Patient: sex M, age 69
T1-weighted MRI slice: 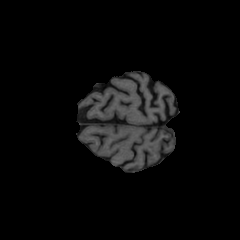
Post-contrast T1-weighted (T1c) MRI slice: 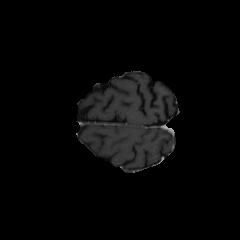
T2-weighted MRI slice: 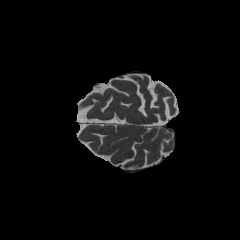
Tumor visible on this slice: no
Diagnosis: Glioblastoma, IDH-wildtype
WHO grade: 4